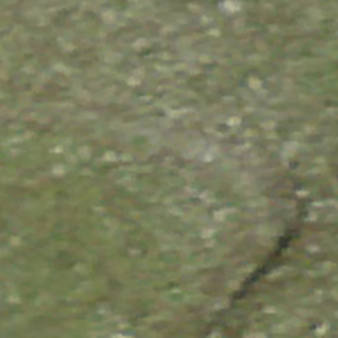
Label: other